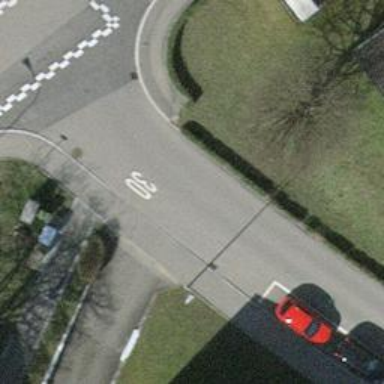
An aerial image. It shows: Uncontrolled road crossing.